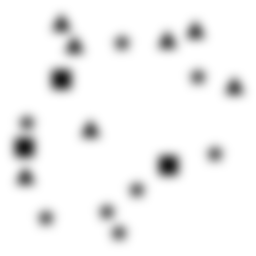
Squares: 3
Triangles: 7
Stars: 8
Total shapes: 18